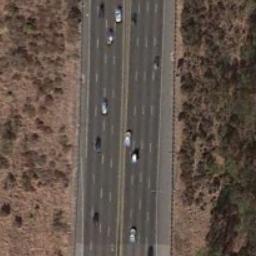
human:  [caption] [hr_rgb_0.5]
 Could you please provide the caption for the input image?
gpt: There are more cars on the left highway than on the right .

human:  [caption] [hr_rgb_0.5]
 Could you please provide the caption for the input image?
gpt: The freeway is surrounded by a large desert with some vegetation on the desert and many cars on the freeway .

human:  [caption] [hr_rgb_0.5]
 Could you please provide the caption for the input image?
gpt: The freeway goes through the bare land and some trees .

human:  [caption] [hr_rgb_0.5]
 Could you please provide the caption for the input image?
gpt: A straight freeway goes through the wasteland with some sage green trees and some cars are driving on freeways .

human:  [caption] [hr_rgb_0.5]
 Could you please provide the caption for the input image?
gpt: There are brown bare land with some bushes beside the freeway .